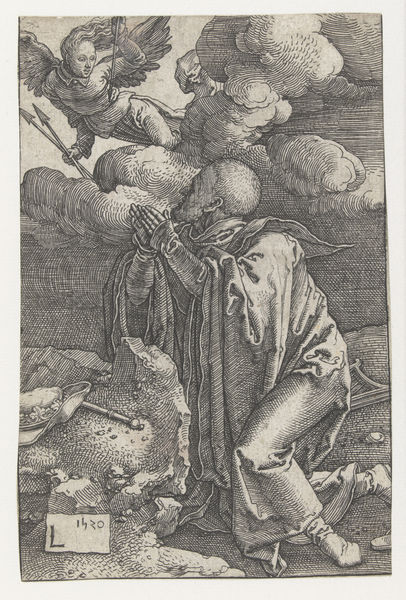
Titel: David in gebed
Künstler: Lucas van Leyden
Standort: Amsterdam
Institution: Rijksmuseum
Schlagwörter: himmel, mann, umhang, wolken, landschaft, hut, szene, wolke, arm, gewand, engel, grafik, lumpen, druck, holzstich, stich, beten, gebet, bettler, speer, kupferstich, armut, erzengel, pfeil, pfeile, bitten, l, 1420, kupersstich